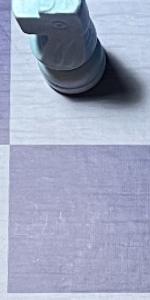
Label: Empty